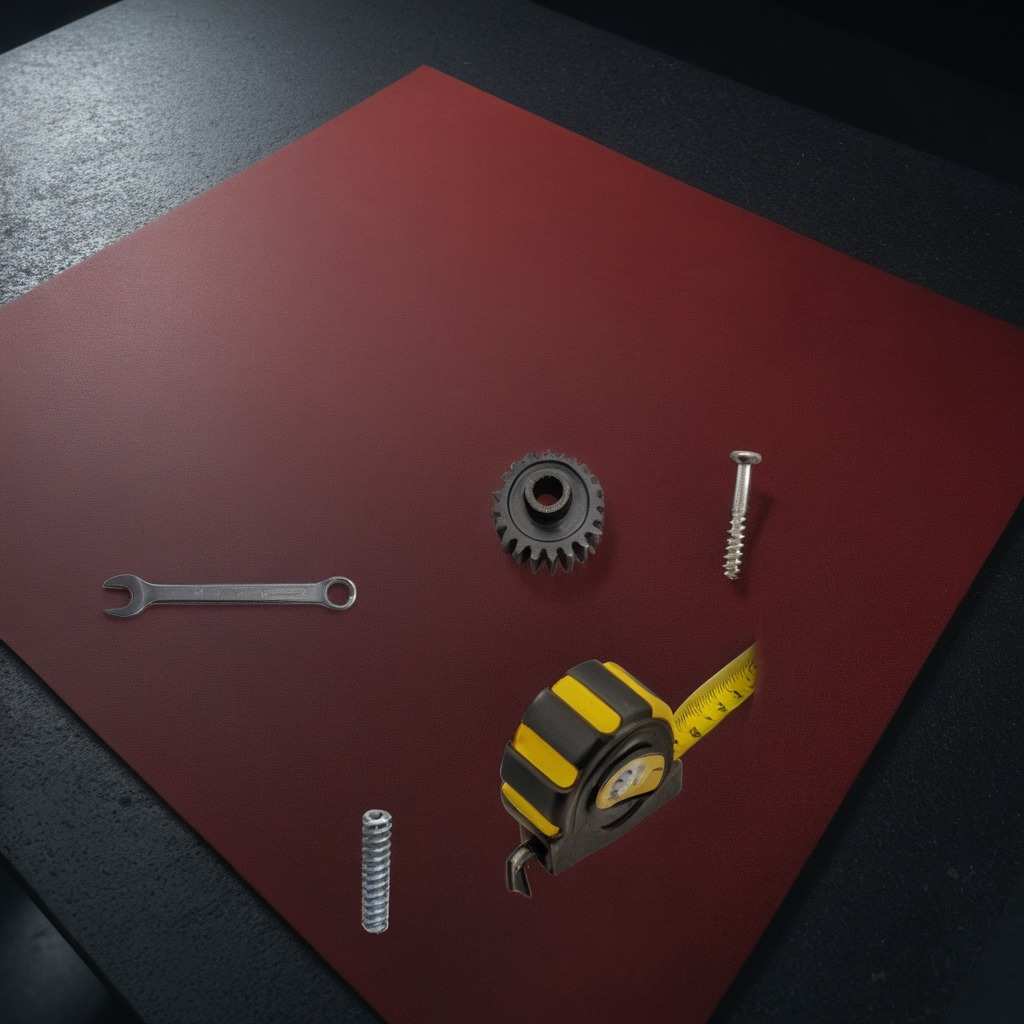
A steel gear with teeth, a measuring tape, a metal machine screw, a coiled metal spring, and a wrench are lying on the clean granite tabletop covered with a red rubber mat inside a workshop at night dim ambient light soft shadows worn but beneath the mat